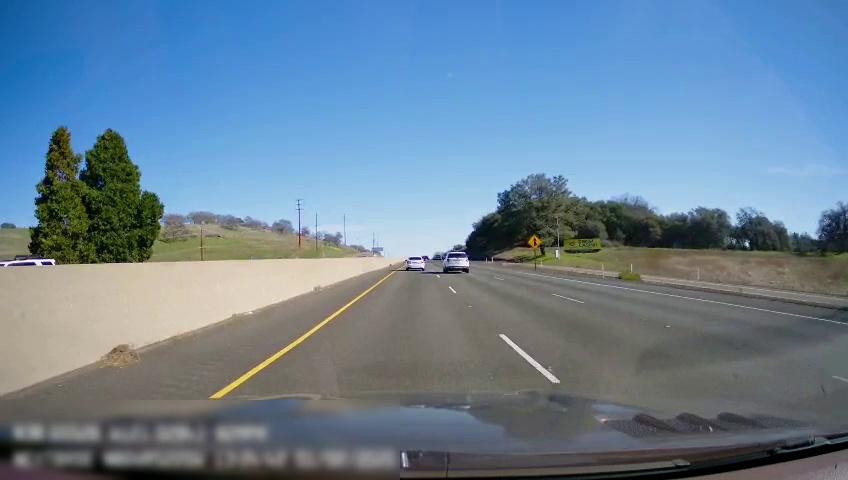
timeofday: Day
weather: Sunny
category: Drivable Space
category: Vehicles | SUV
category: Vehicles | Car
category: Vehicles | SUV
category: Lanes | Current Lane
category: Lanes | Current Lane
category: Lanes | Alternate Lane
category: Lanes | Alternate Lane
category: Traffic | Signs